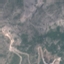
Land use / land cover: HerbaceousVegetation